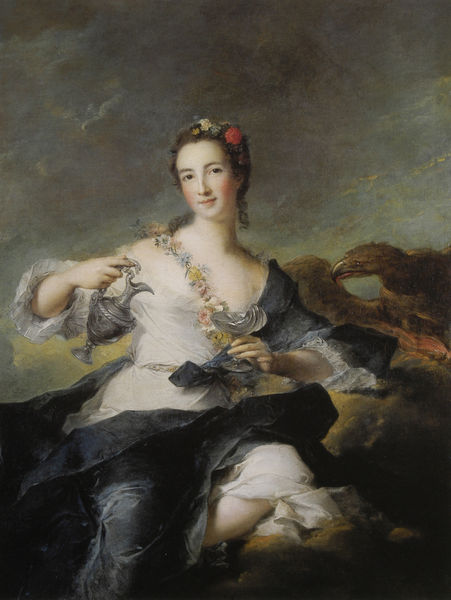
Titel: Junge Frau als Hebe
Künstler: Jean-Marc Nattier
Standort: Chantilly
Institution: Musée Condé
Schlagwörter: adler, blau, blätter, dunkel, felsen, gemälde, hand, himmel, kopf, nackt, schatten, umhang, vogel, wasser, weiß, wolken, frauen, gelb, grün, landschaft, mädchen, sitzen, ausschnitt, bewegung, blume, blumen, braun, brust, busen, elegant, finger, frankreich, frau, getränk, glas, grau, hell, kleid, licht, mund, nase, schwarz, stirn, blick, blüten, dame, gürtel, rose, rosen, rot, schleife, jung, trinken, trinkend, arme, augen, barock, blass, gefieder, gesicht, schale, silber, spitze, bildnis, portrait, porträt, wind, auge, gewand, gold, haare, kelch, mantel, sitzend, stoff, adel, klassizismus, girlande, dekollete, lippen, locken, madame, puder, rokoko, rosa, rouge, schön, zart, oval, amphore, kanne, krug, vase, bewölkt, lächeln, taille, bein, wangen, düster, schnabel, genremalerei, tüll, kette, sturm, unwetter, wein, rüschen, wange, knie, wade, lächelnd, geneigt, frühling, becher, wei, gefäß, zinn, ideal, schweben, schienbein, hell-dunkel, haarkranz, allegorie, kranz, mythologie, personifikation, ölmalerei, flora, göttin, karaffe, manierismus, zeus, geier, greif, blumenkranz, leicht, adelig, königin, blumengirlande, blumenschmuck, heilige, fresko, pokal, jupiter, portr, nattier, spätbarock, mittig, luftig, mäßigung, rote wangen, lieblich, freizügig, boucher, gewandt, hellhäutig, theresia, ausschenken, grazie, rug, natier, temperantia, reizend, jean-marc nattier, bachantin, blütengiralnde, fleischeslust, mischkrug, mythologische darstellung